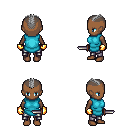
a pixel art fantasy rpg character, female body template, human, dark skin, teal tunic, metal pants, gray short mohawk hairstyle, gold gloves, dagger, four views (front, back, left, right), 2x2 character sprite sheet, small pixel art, hard edges, no anti-aliasing